Interaction volume radius: 10 \u00c5
Interaction volume height: 10 \u00c5
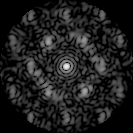
Disorder parameter: 0.5946